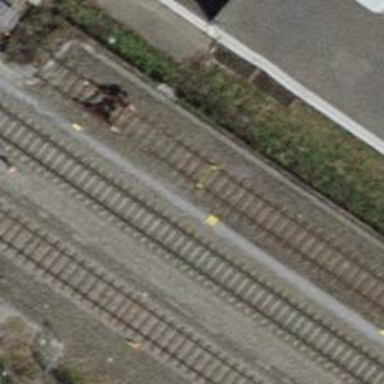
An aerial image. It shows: Rail siding with electrified contact lines.